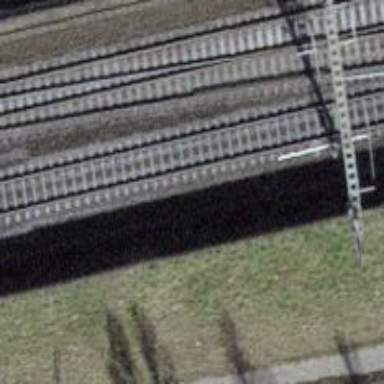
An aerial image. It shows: Railway track with contact lines for electrification.